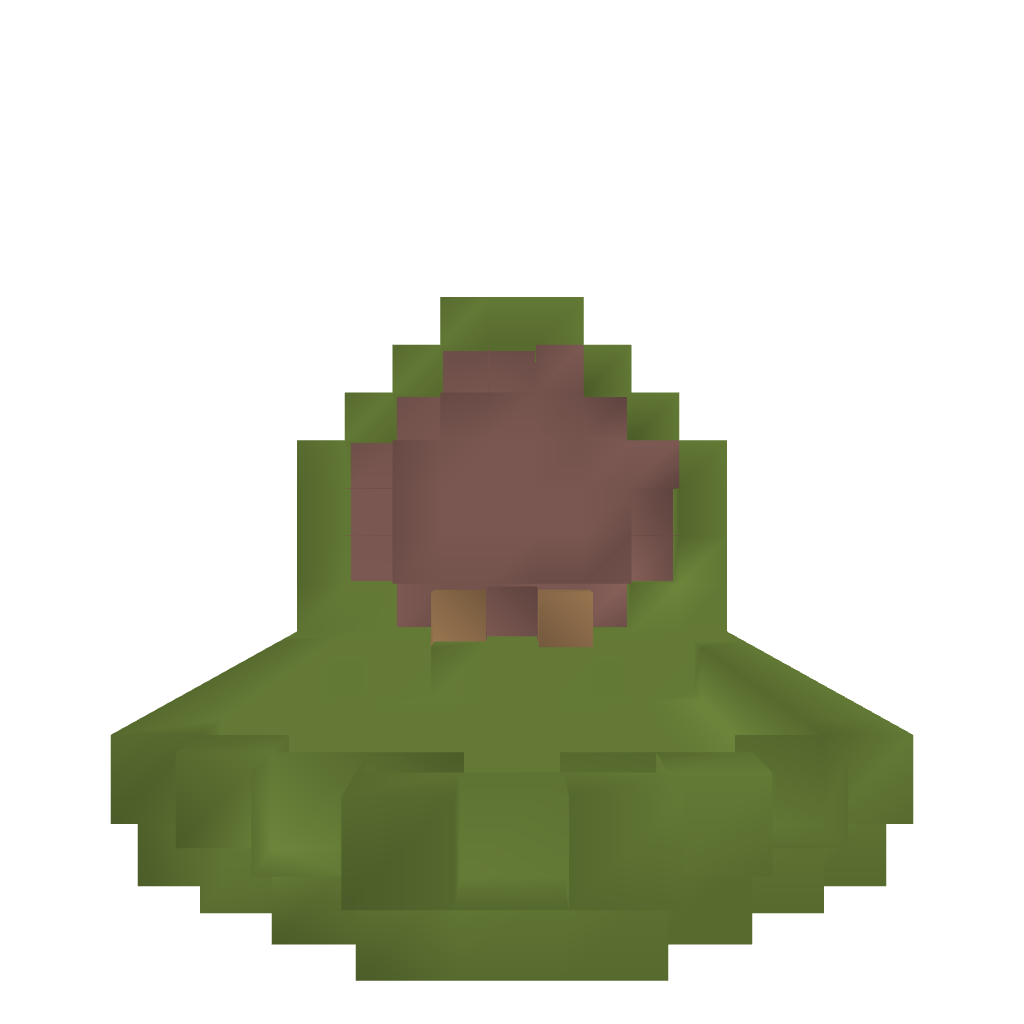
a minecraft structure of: Airboat bad low quality